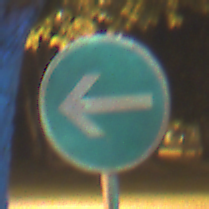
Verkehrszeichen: VorgeschriebeneFahrtrichtungHierLinks
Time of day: Night
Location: Outdoor (Urban)
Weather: PartlyCloudy
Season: NotSpecified
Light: Artificial